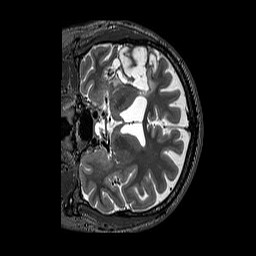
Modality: T2w
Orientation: coronal
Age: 54
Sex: male
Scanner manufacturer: siemens
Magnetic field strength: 3 T
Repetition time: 3.2 s
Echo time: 0.567 s